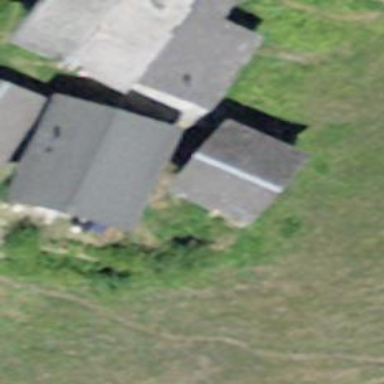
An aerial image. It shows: Simple house.